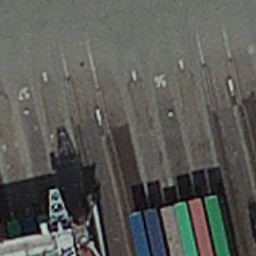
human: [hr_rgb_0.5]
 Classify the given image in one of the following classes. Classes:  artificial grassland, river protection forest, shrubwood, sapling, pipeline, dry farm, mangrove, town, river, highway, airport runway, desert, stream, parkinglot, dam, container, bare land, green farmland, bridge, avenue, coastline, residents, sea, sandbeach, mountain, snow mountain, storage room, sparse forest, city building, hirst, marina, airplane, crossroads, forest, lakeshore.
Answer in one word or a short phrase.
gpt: container